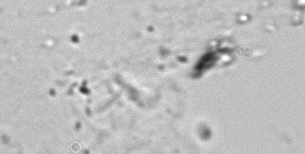
Label: Phaeocystis_debris